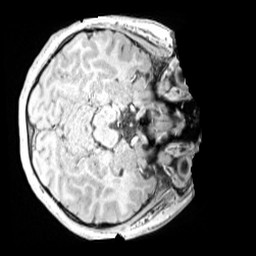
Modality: MP2RAGE
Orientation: axial
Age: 11
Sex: female
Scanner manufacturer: siemens
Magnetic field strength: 3 T
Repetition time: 4 s
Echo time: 0.00299 s